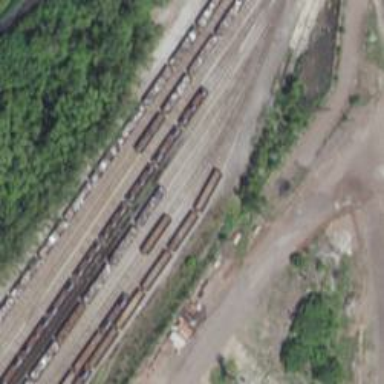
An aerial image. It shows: Railway yard in service.